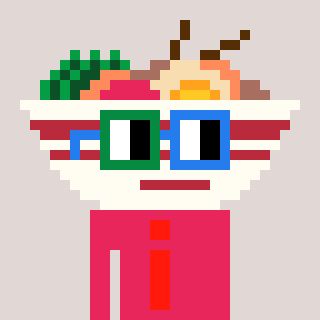
a pixel art character with square green and blue glasses, a noodles-shaped head and a redpinkish-colored body on a warm background